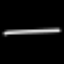
Label: line